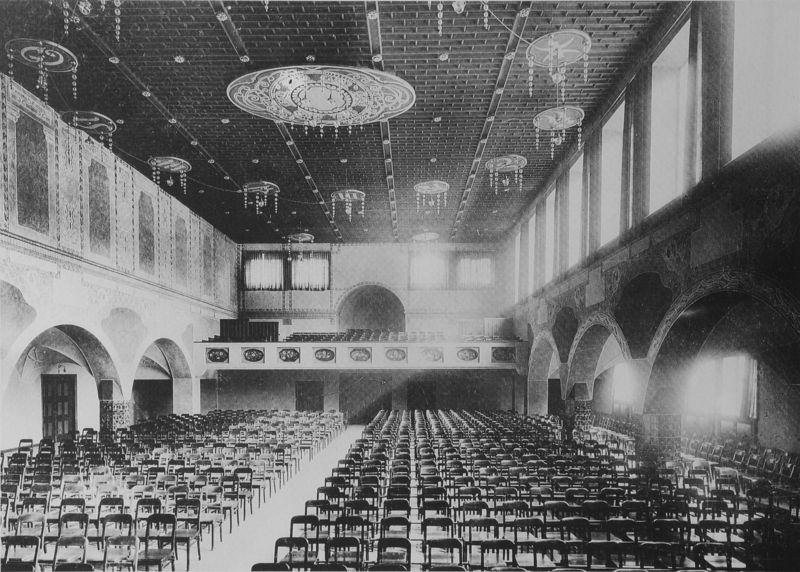
Titel: Innenansicht Großer Saal, Gustav-Siegle-Haus, Leonhardsplatz 28, Stuttgart
Künstler: Theodor Fischer
Standort: Stuttgart
Institution: Gustav-Siegle-Haus
Schlagwörter: dunkel, weiß, sitzen, fenster, grau, hell, lampe, lampen, licht, raum, schwarz, stuhl, stühle, säulen, tür, haus, weg, teppich, wand, architektur, innenraum, kirche, decke, innen, konzert, theater, balkon, sitz, sitze, bogen, türen, parkett, fischer, modern, empore, loge, rang, saal, rundbogen, klappstuhl, ornamente, kronleuchter, leuchter, durchgang, halle, foto, fotografie, photographie, bögen, wände, eingang, gang, arkade, kreuz, münchen, torbogen, schwarz-weiss, arkaden, photo, reihen, wandbilder, mittelgang, stul, orgel, bestuhlung, obergaden, rundbögen, chor, ballustrade, fresko, tur, deck, emblem, kandelaber, sitzplätze, aula, oberlicht, sitzreihen, foyer, universität, synagoge, luster, lichtgaden, stuhlreihen, stuhlreihe, konzerthalle, mittelweg, sitzreihe, protestant, klappstühle, reformiert